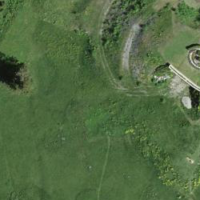
EUNIS habitat code: 53
Species observed at this site:
Astrantia major
Epipactis atrorubens